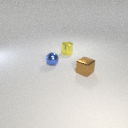
small brown metal cube to the right of small yellow metal cylinder